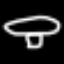
Label: mushroom